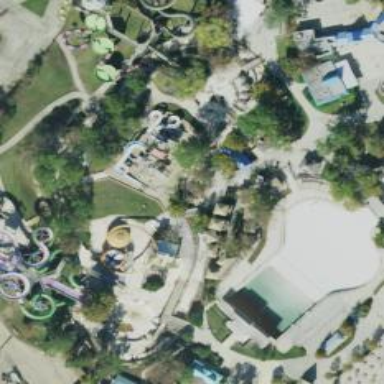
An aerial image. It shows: Bridge leading to water slide attraction.